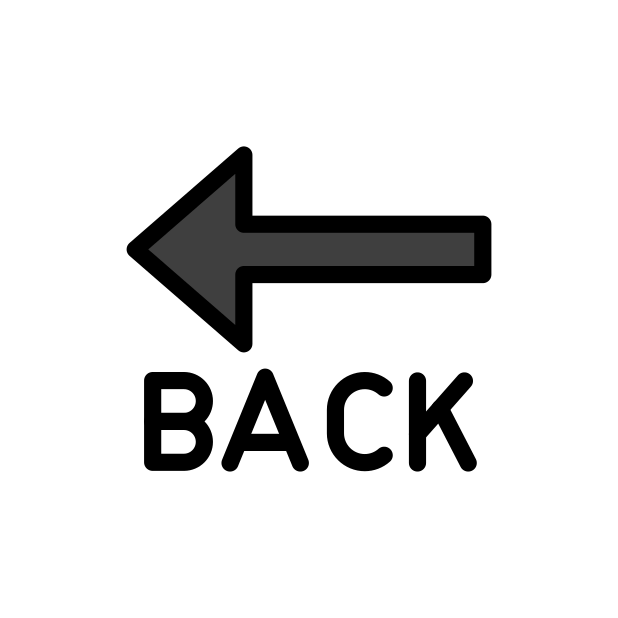
Emoji: 🔙
Name: back with leftwards arrow above
Unicode: 0x1f519